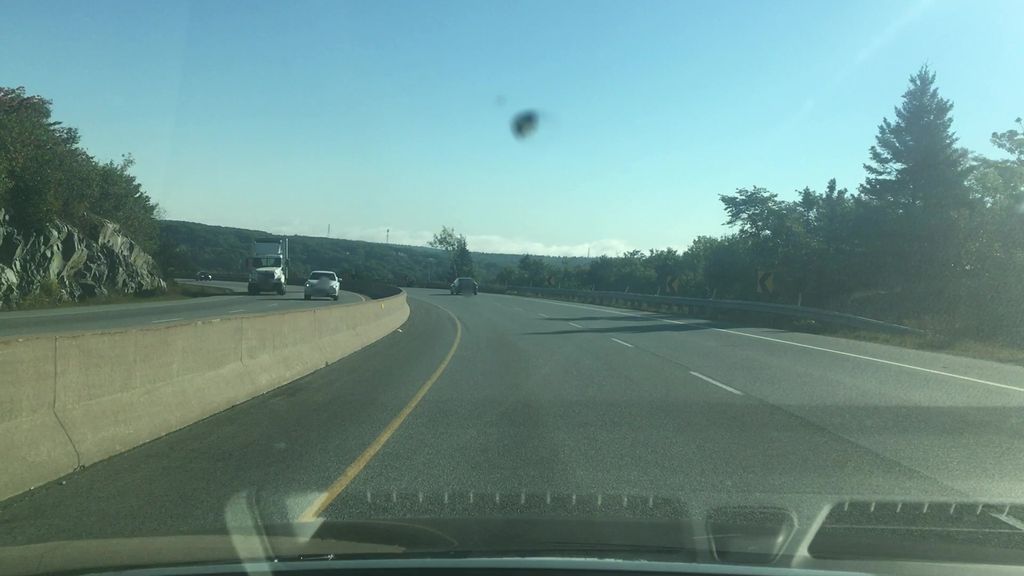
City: halifax